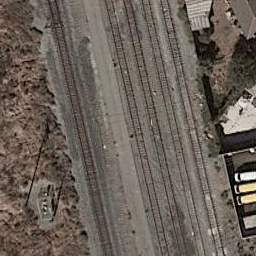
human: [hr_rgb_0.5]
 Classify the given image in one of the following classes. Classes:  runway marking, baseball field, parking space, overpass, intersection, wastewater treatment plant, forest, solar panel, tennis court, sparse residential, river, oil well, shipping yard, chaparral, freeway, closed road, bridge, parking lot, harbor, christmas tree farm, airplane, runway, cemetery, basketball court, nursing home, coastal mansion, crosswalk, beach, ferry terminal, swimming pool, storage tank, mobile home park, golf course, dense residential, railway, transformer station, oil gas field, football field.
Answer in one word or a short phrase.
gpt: railway